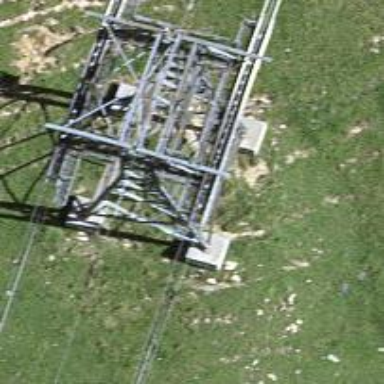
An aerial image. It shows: Pylon used for aerialway.